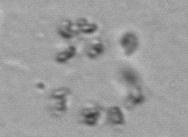
Label: Phaeocystis